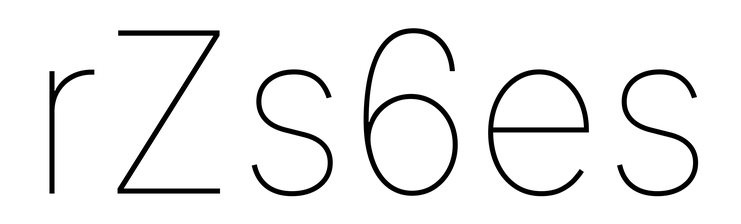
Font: Inter_Thin